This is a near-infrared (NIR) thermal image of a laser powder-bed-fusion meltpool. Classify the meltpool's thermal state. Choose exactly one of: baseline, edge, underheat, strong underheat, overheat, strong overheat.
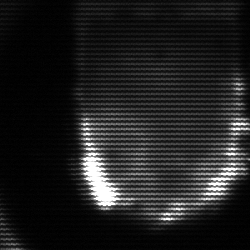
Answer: baseline